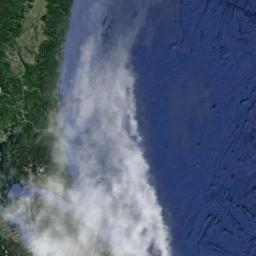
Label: cloud